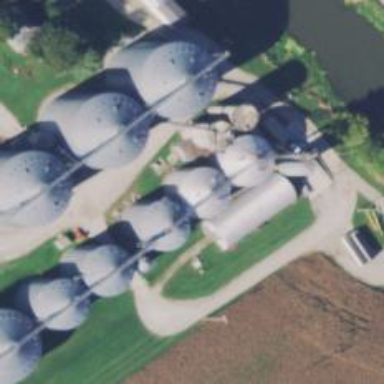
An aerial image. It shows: Silo.